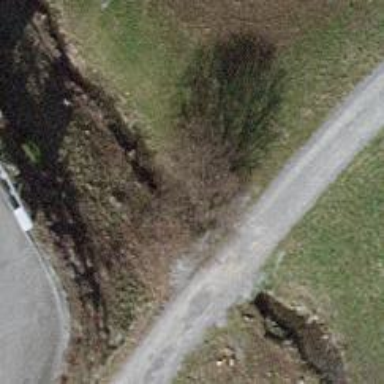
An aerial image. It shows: Culvert tunnel under ditch.